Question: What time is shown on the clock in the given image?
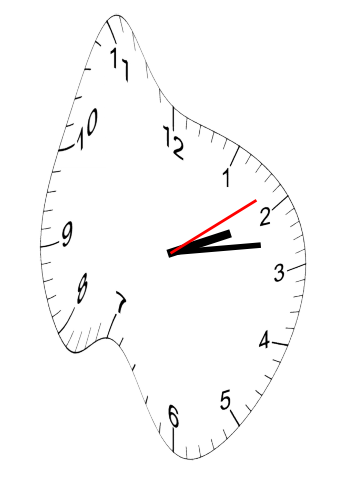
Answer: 02:13:09